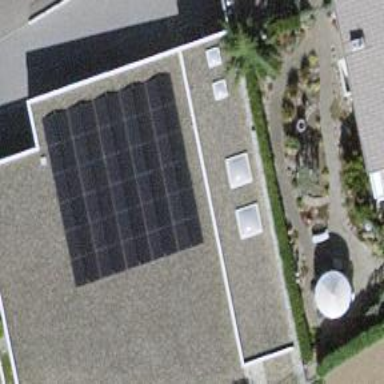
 consisting of solar photovoltaic panels."